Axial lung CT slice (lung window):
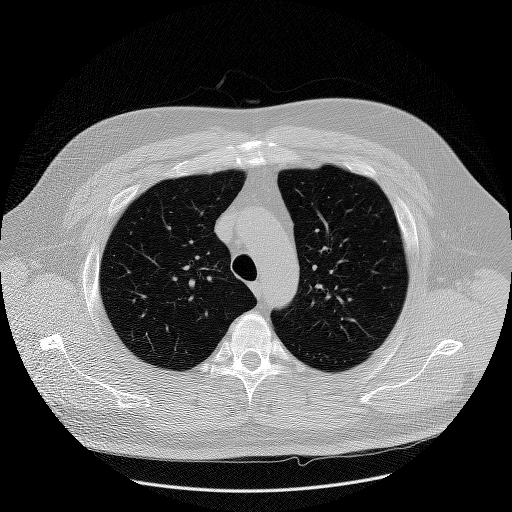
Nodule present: no